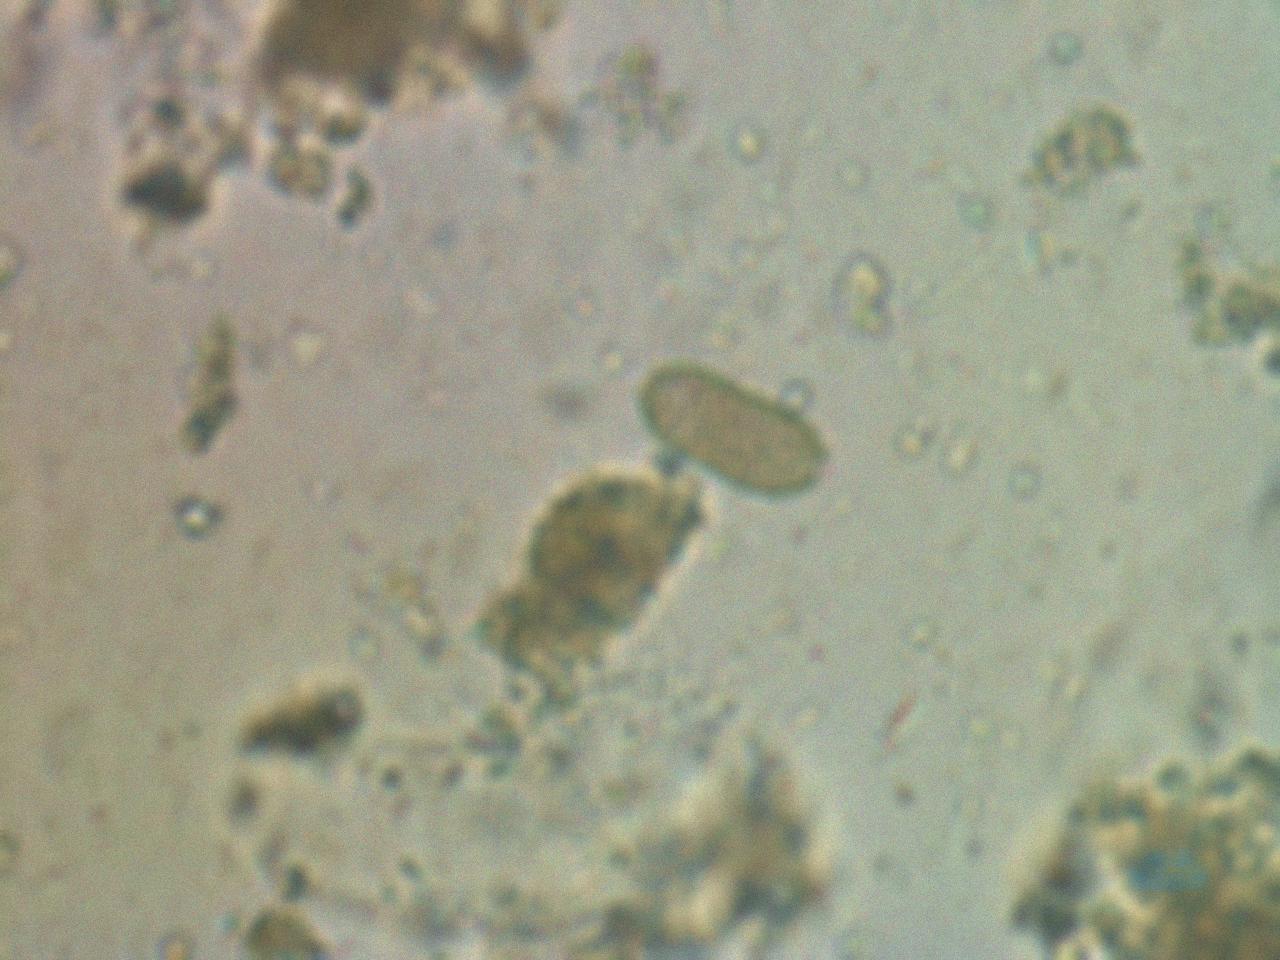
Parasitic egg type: Capillaria philippinensis